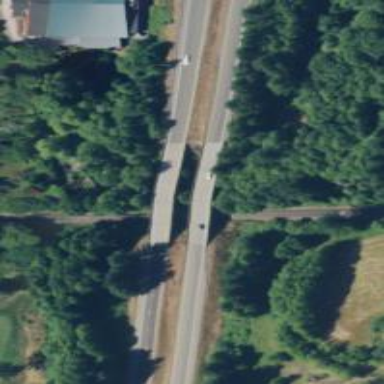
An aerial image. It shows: Bridge for trunk highway with expressway access.